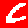
Digit: 6